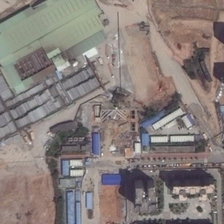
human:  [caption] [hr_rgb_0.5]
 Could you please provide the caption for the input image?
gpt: many buildings and several bareland are in an industrial area .

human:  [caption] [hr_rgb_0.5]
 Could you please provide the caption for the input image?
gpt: many buildings and several bareland are in an industrial area .

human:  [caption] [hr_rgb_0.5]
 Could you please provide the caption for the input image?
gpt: many buildings and several bareland are in an industrial area .

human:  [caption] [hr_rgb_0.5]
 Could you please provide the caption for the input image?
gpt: many buildings and several bareland are in an industrial area .

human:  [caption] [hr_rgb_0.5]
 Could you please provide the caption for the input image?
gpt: many buildings and several bareland are in an industrial area .